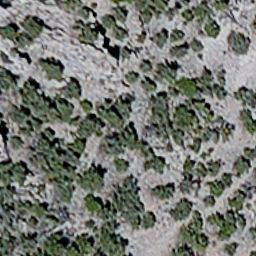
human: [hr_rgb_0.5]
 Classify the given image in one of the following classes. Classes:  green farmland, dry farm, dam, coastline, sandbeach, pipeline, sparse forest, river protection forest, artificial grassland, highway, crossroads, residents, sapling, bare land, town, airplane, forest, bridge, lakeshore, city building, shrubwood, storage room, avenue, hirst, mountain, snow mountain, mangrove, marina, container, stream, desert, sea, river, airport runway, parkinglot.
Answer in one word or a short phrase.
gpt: sparse forest